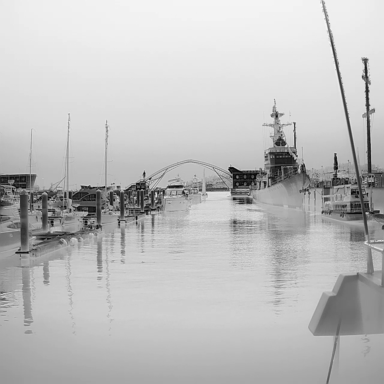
There is a container_ship in the infrared image.